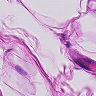
Metastatic tissue present: no